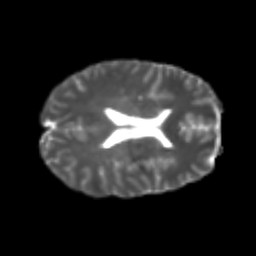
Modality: T2w
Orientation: axial
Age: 26
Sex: female
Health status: healthy
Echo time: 0.074 s